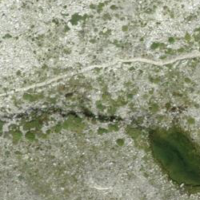
EUNIS habitat code: 31
Species observed at this site:
Corvus corax